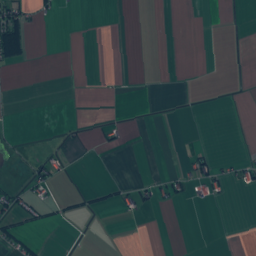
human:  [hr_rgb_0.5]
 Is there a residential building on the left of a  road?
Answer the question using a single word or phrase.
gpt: yes

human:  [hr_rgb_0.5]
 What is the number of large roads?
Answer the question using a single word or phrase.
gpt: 0

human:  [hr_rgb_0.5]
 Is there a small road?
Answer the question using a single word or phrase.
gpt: yes

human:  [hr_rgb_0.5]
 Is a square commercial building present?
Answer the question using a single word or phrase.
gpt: no

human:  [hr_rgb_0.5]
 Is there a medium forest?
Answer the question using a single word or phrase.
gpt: yes

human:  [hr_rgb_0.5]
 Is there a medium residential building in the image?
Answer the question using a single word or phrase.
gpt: yes

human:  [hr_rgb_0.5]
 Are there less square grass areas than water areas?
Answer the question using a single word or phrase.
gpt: yes

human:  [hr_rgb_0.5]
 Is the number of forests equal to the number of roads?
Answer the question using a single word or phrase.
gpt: no

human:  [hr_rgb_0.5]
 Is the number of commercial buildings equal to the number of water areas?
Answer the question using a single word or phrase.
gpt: no

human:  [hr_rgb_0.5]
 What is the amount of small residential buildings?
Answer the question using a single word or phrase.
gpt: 119

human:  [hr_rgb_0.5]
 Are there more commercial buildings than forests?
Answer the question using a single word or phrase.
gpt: no

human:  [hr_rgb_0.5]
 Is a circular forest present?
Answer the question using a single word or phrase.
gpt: no

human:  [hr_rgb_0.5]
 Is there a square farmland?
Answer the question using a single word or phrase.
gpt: no

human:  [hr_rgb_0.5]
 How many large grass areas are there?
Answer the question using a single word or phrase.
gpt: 43

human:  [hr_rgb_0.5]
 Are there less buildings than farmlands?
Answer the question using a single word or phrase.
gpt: no

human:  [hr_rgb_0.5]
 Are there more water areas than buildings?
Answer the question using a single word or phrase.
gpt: no

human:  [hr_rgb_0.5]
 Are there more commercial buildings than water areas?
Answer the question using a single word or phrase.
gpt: no

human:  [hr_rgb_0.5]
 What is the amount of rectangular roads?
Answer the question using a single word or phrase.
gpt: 0

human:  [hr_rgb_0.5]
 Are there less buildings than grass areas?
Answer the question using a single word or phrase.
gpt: no

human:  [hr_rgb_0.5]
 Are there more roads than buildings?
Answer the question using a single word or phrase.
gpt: no

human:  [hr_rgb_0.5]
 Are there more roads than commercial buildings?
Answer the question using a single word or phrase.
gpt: yes

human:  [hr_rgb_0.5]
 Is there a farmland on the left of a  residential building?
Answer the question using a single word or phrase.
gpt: yes

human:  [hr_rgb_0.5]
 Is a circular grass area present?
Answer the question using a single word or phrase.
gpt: no

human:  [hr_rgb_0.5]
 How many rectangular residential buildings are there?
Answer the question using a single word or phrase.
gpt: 80

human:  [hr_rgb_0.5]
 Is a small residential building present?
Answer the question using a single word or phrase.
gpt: yes

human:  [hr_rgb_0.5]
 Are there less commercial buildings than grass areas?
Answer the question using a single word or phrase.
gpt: yes

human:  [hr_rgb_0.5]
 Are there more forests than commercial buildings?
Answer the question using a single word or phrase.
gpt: yes

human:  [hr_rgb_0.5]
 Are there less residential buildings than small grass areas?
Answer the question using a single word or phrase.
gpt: no

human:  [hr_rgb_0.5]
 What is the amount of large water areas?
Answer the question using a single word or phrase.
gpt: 12

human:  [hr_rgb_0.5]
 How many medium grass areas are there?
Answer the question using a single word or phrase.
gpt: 16

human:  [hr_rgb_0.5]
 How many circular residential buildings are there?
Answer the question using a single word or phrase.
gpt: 3

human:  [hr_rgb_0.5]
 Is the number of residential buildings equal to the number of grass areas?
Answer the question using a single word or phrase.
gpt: no

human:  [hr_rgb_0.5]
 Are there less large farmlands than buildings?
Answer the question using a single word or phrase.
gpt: yes

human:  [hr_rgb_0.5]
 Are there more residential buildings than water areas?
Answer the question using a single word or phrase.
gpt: yes

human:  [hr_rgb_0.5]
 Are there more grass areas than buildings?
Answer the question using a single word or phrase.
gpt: no

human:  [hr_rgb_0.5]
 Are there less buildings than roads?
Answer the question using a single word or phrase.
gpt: no